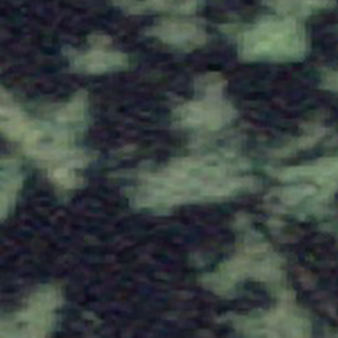
Label: other